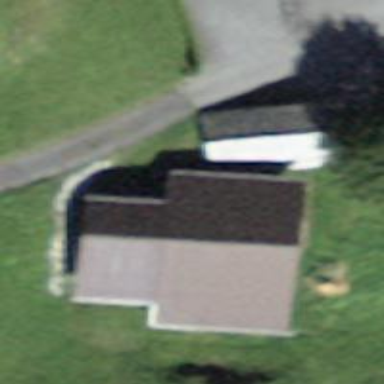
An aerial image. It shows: Barn.